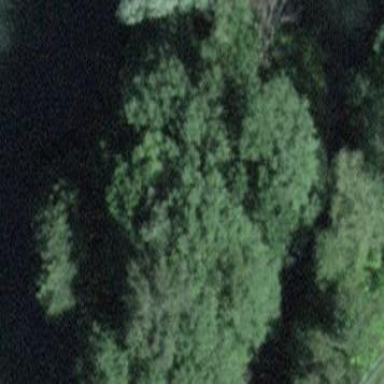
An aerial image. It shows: Forest area.